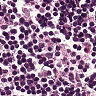
Metastatic tissue present: no